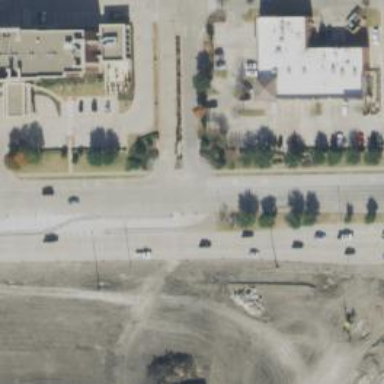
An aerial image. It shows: Secondary road with separate sidewalk.